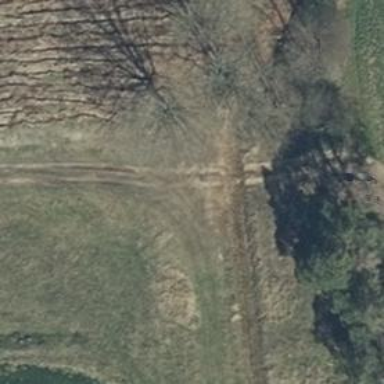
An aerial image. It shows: Sandy track with grade 4 tracktype.